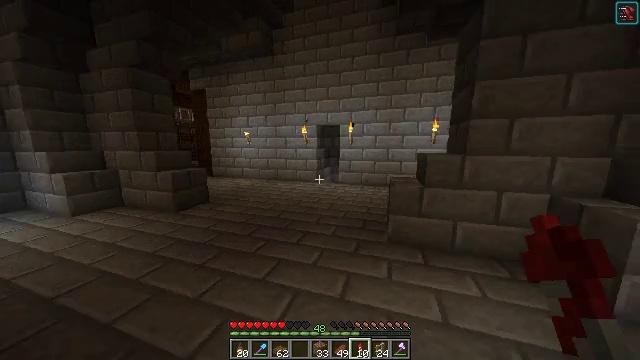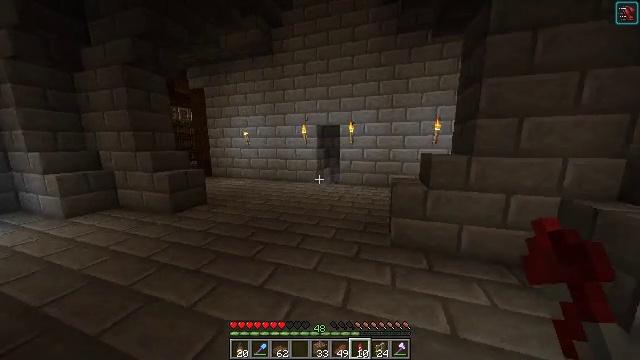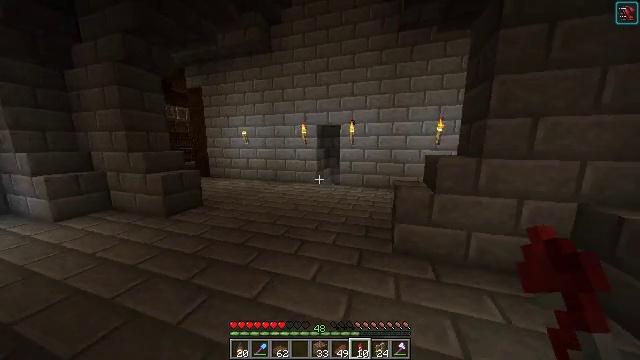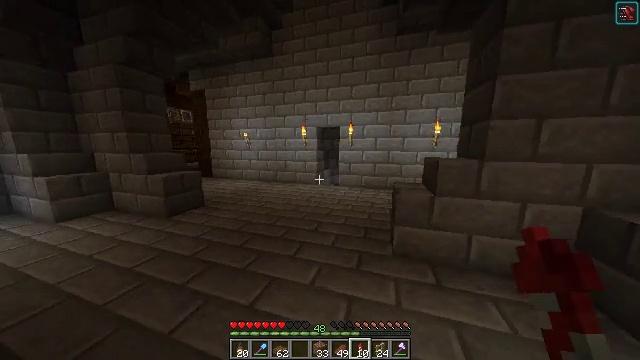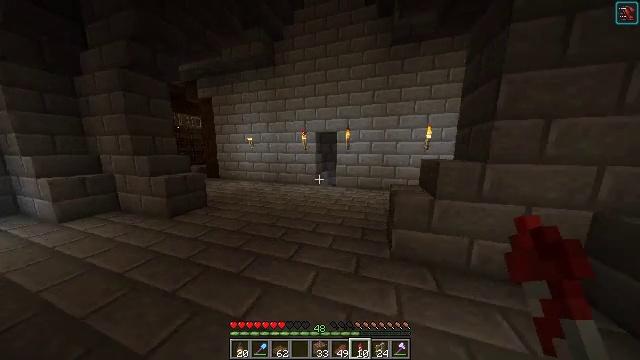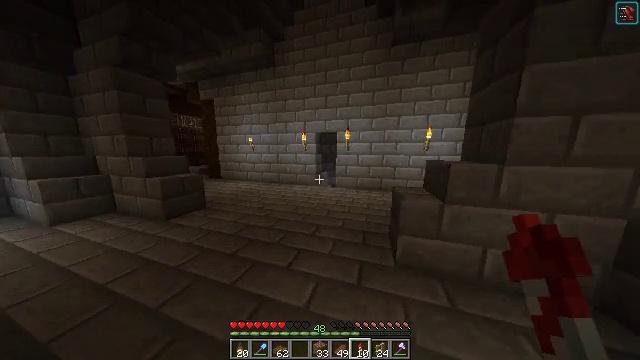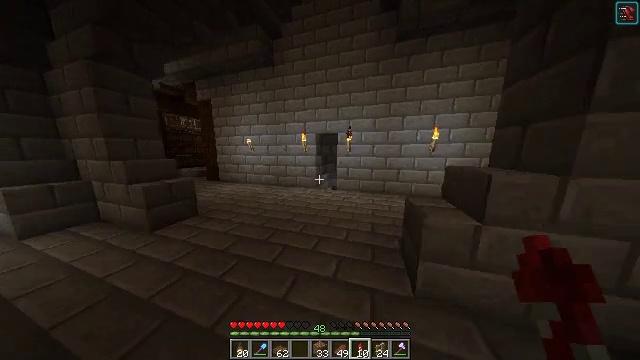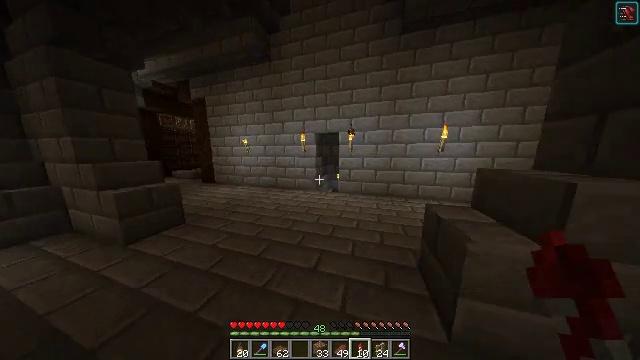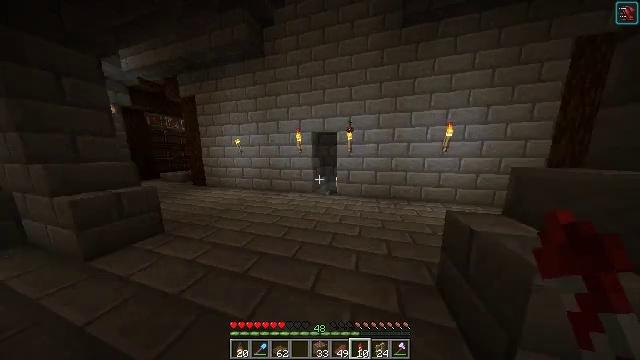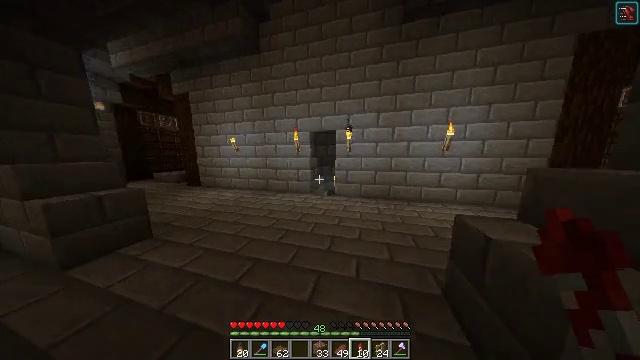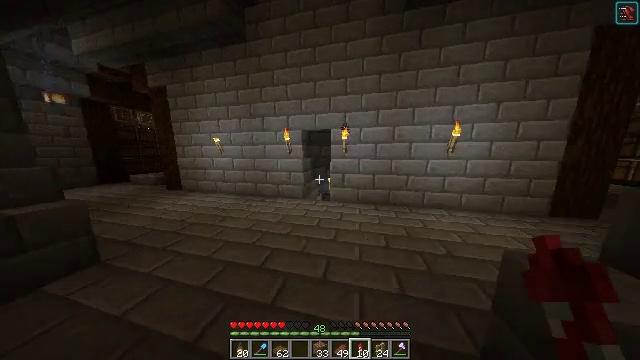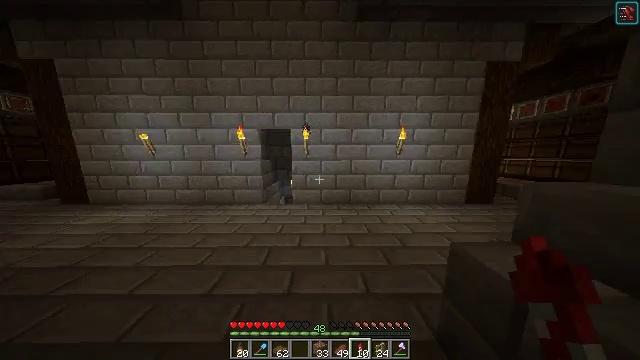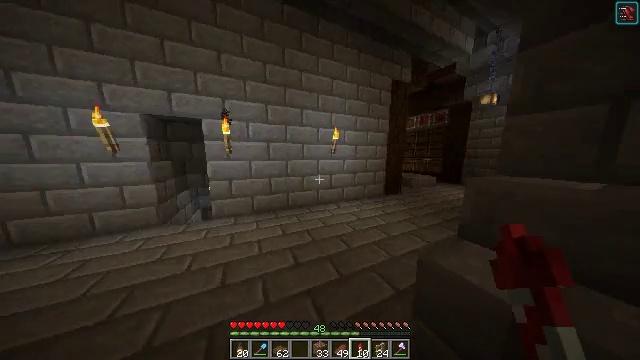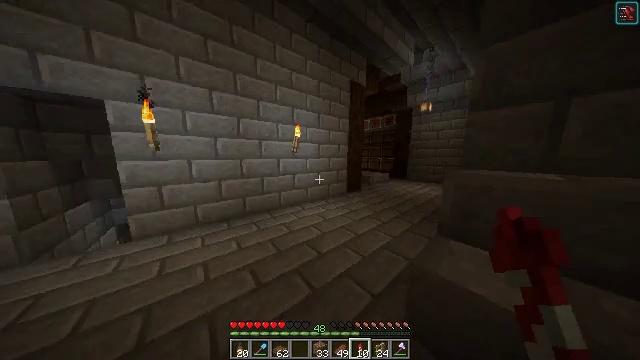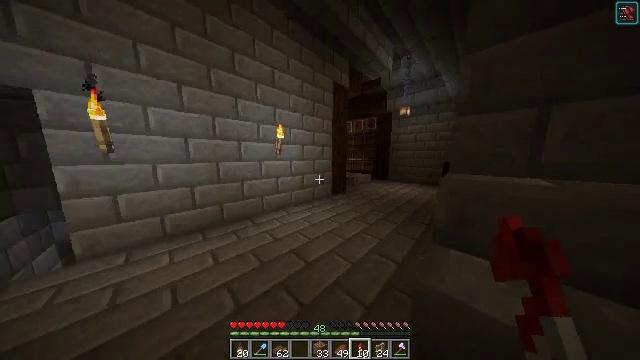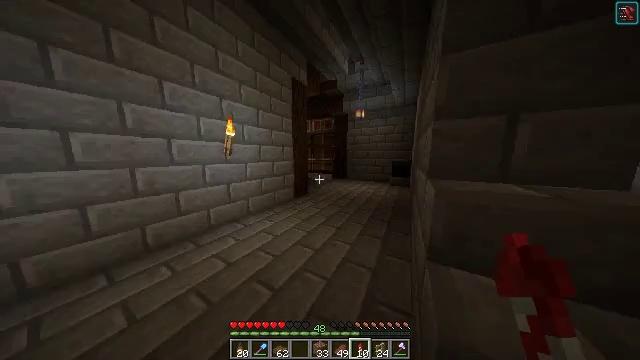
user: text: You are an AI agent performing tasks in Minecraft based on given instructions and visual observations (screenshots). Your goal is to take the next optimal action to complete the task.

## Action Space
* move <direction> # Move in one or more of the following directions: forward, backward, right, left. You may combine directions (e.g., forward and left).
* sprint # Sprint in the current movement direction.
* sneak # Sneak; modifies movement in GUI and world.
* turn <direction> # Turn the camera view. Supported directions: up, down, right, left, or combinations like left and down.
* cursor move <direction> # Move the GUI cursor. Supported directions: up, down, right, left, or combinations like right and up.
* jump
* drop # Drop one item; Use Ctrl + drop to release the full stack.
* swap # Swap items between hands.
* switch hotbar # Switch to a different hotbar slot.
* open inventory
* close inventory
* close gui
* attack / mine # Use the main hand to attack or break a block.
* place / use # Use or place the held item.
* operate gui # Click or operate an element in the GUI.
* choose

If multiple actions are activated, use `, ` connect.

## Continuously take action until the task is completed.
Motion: motion action
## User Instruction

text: Break the spruce slab from a structure.
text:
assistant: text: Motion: no_op
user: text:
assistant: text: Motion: move forward
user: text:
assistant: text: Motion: move forward
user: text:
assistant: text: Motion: move forward
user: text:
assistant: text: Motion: move forward
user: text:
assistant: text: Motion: move forward
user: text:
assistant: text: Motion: move forward
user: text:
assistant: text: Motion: move forward, turn right
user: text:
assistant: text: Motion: move forward
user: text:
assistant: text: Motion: move forward, turn right
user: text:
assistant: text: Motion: move forward, turn right
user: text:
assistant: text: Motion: move forward, turn right
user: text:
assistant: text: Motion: move forward, turn right
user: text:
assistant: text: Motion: move forward, turn right
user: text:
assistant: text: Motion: move forward, turn right
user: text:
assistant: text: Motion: move forward, turn right
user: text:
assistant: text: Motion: move forward, turn right
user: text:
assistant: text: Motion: move forward
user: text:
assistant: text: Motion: move forward
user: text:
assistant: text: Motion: move forward
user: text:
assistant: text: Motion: move forward
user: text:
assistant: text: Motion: move forward
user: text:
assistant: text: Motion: move forward
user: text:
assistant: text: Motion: move forward
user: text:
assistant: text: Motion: move forward
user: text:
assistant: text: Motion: move forward and move right, turn left
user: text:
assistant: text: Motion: move forward and move right, turn left
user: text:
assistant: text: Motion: move forward and move right, turn left
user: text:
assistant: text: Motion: move forward and move right, turn left and up
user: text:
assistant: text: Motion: move forward and move right, turn left and up